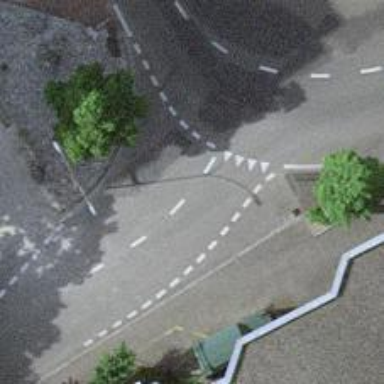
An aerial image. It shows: Residential road with asphalt surface and separate sidewalk.